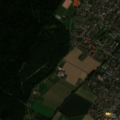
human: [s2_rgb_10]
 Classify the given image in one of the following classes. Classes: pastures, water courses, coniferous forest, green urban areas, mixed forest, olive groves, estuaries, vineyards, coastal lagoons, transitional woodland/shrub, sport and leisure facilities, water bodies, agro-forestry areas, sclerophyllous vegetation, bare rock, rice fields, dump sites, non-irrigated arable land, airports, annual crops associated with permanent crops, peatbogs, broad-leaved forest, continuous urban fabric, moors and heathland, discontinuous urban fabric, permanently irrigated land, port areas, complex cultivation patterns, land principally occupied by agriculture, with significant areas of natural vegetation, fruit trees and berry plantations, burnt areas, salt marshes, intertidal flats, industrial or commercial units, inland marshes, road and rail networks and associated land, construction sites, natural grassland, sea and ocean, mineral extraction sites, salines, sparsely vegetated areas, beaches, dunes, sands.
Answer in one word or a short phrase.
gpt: discontinuous urban fabric, non-irrigated arable land, mixed forest